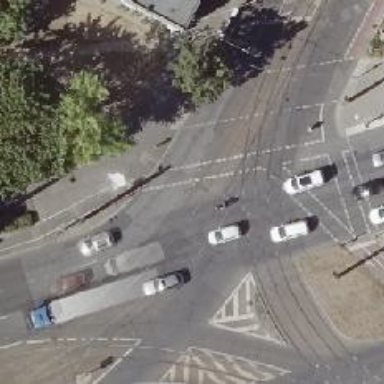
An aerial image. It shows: Tram level crossing on railway.